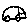
Label: car